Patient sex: M
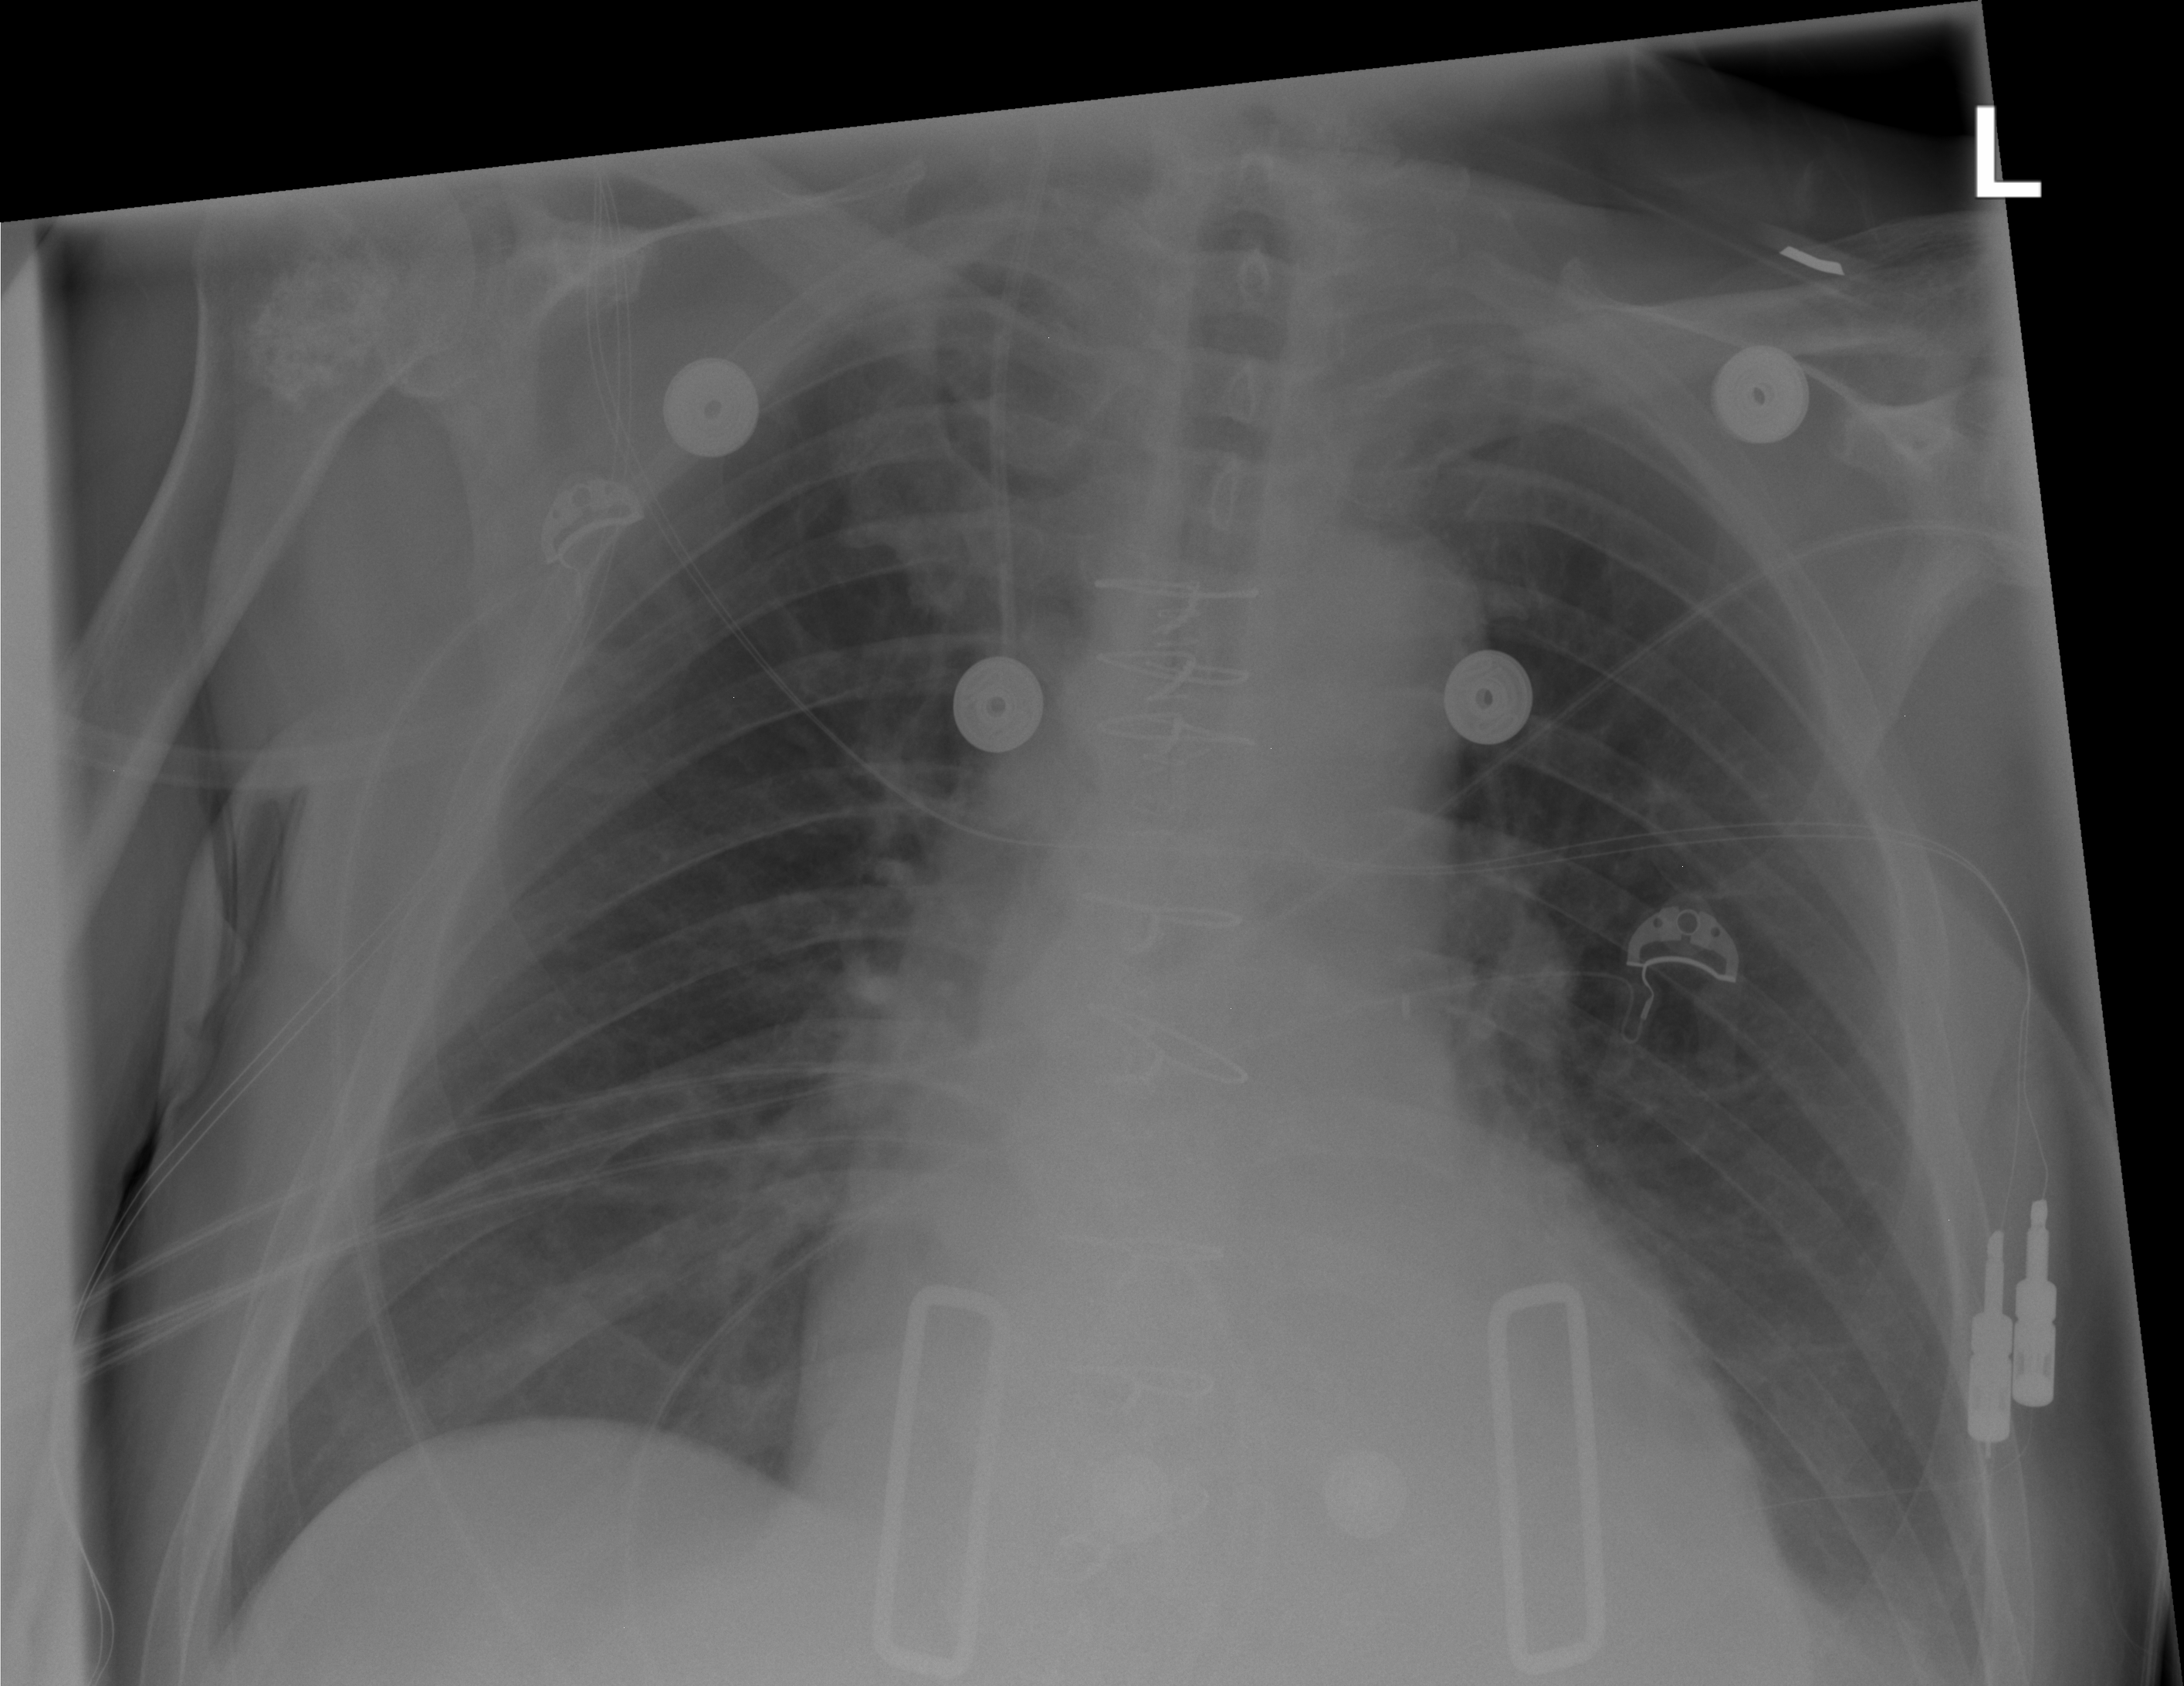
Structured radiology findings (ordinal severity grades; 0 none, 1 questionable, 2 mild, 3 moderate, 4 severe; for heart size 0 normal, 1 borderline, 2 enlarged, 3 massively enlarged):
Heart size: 0
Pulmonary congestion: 0
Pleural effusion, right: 0
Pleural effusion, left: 2
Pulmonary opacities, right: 0
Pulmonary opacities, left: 0
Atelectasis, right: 0
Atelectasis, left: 2